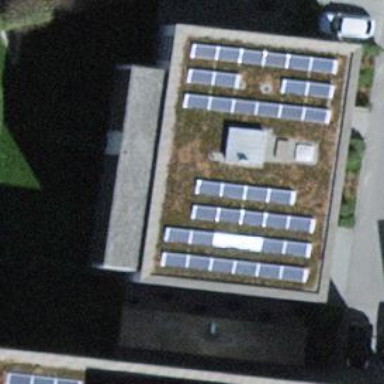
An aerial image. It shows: Small solar photovoltaic panel generator installed on roof.